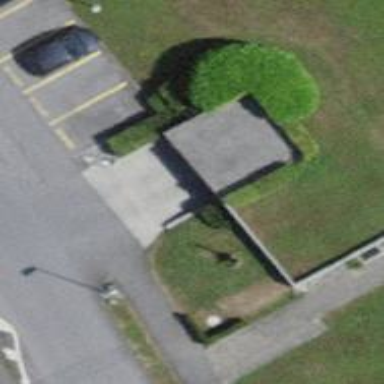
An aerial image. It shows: Parking entrance.